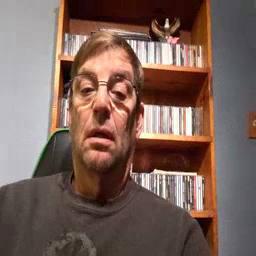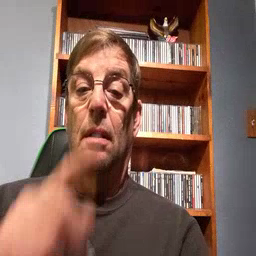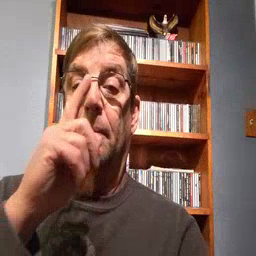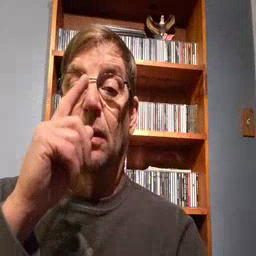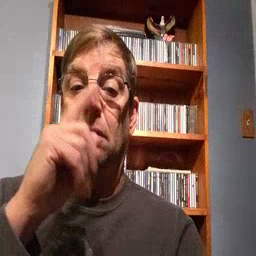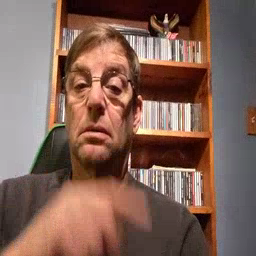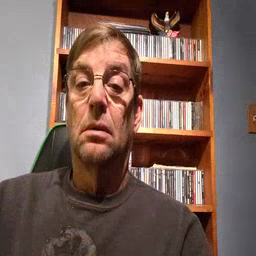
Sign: mouse